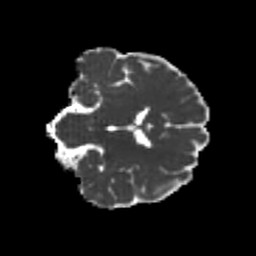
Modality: MD
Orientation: coronal
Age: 18
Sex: male
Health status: healthy
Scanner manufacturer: philips
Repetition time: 7.393 s
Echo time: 0.08599 s